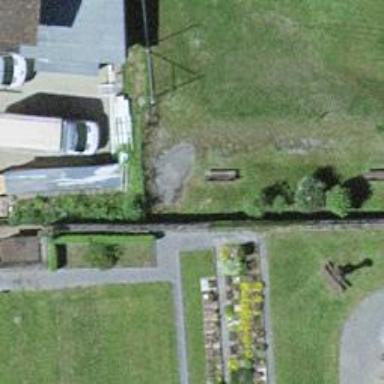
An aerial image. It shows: Brown bench in the vicinity.